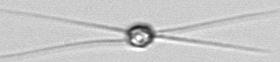
Label: Chaetoceros_danicus